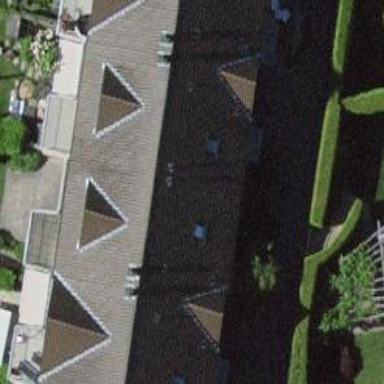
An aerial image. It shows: Terrace-style building with gabled roof.